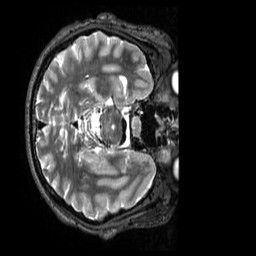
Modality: T2w
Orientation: axial
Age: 36
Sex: male
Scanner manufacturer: siemens
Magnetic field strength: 3 T
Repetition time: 3.2 s
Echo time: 0.728 s